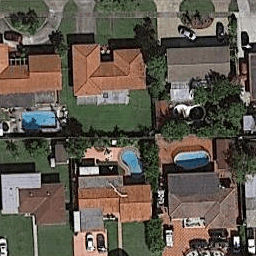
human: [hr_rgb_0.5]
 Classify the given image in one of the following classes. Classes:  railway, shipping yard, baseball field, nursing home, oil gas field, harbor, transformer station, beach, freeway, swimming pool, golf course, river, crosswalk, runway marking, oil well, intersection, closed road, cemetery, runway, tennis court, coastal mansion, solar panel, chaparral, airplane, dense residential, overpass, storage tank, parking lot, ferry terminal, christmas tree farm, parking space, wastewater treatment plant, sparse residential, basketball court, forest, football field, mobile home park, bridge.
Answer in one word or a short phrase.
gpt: dense residential